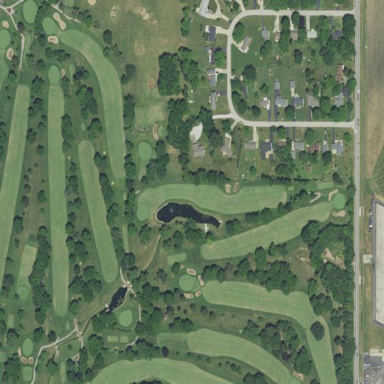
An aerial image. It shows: Golf course.